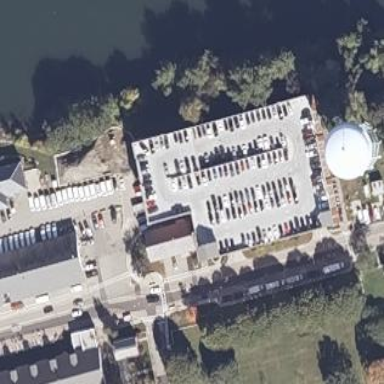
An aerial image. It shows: Multi-storey parking building.